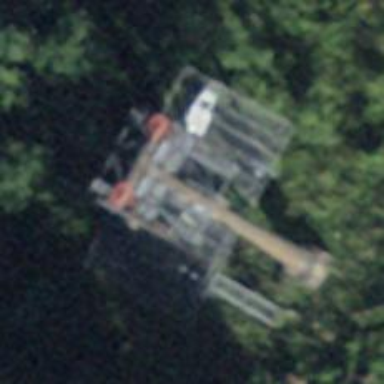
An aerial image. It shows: Pylon for aerialway.